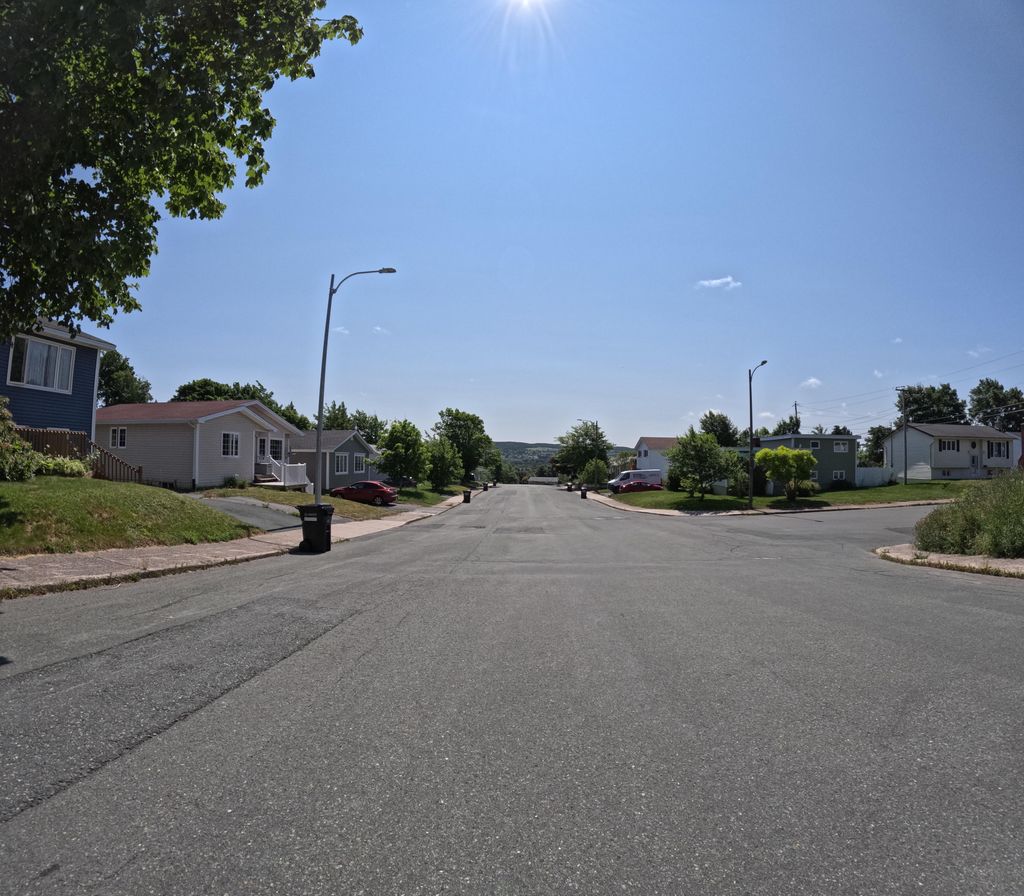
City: st_johns